Question: BGInfo (Microsoft Sysinternals) has the ability to write data to a SQL server. The network card information is one field, delimited by CRLF CHAR(13)+CHAR(10). Some computers may only have one network card. Others may have 7 or maybe more network cards. Each field (Network_Card, IP_Address and Subnet_Mask) contains a CRLF-delimited list of the matching network card information.

I want to convert the CRLF delimited fields into multiple rows matching the 1st entry of Network_Card with the 1st entry of IP_Address and Subnet_Mask. And then, select the records where the Default_Gateway matches the IP_address (indicating which network card is active).
BGInfo populates many fields into the table, for this example I will create a subset using the desired fields.
So first we can create a temporary BGInfo table:
'''
IF OBJECT_ID('tempdb..#BGInfo') IS NOT NULL DROP TABLE #BGInfo
CREATE TABLE #BGInfo (
[User_Name] nvarchar(25),
[Host_Name] nvarchar(25),
[Network_Card] nvarchar(MAX),
[IP_Address] nvarchar(255),
[Subnet_Mask] nvarchar(255),
[Default_Gateway] nvarchar(25)
)
'''
Then populate it with some sample data:
'''
INSERT INTO #BGInfo
SELECT
'User1',
'PC-A',
'nic1'+CHAR(13)+CHAR(10)+'nic2'+CHAR(13)+CHAR(10)+'nic3'+CHAR(13)+CHAR(10)+'nic4'+CHAR(13)+CHAR(10)+'nic5'+CHAR(13)+CHAR(10)+'nic6'+CHAR(13)+CHAR(10)+'nic7',
'(none)'+CHAR(13)+CHAR(10)+'(none)'+CHAR(13)+CHAR(10)+'10.91.2.155'+CHAR(13)+CHAR(10)+'(none)'+CHAR(13)+CHAR(10)+'192.168.80.1'+CHAR(13)+CHAR(10)+'192.168.126.1'+CHAR(13)+CHAR(10)+'(none)',
'(none)'+CHAR(13)+CHAR(10)+'(none)'+CHAR(13)+CHAR(10)+'255.255.255.128'+CHAR(13)+CHAR(10)+'(none)'+CHAR(13)+CHAR(10)+'255.255.255.0'+CHAR(13)+CHAR(10)+'255.255.255.0'+CHAR(13)+CHAR(10)+'(none)',
'10.91.2.129'
UNION ALL
SELECT
'User2',
'PC-B',
'nic1'+CHAR(13)+CHAR(10)+'nic2'+CHAR(13)+CHAR(10)+'nic3'+CHAR(13)+CHAR(10)+'nic4'+CHAR(13)+CHAR(10)+'nic5'+CHAR(13)+CHAR(10)+'nic6'+CHAR(13)+CHAR(10)+'nic7',
'10.17.17.23'+CHAR(13)+CHAR(10)+'(none)'+CHAR(13)+CHAR(10)+'(none)'+CHAR(13)+CHAR(10)+'(none)'+CHAR(13)+CHAR(10)+'192.168.80.1'+CHAR(13)+CHAR(10)+'192.168.126.1'+CHAR(13)+CHAR(10)+'(none)',
'255.255.240.0'+CHAR(13)+CHAR(10)+'(none)'+CHAR(13)+CHAR(10)+'(none)'+CHAR(13)+CHAR(10)+'(none)'+CHAR(13)+CHAR(10)+'255.255.255.0'+CHAR(13)+CHAR(10)+'255.255.255.0'+CHAR(13)+CHAR(10)+'(none)',
'10.17.16.5'
'''
I figured that if I converted the CRLF to comma-separated-values:
'''
REPLACE([IP_Address],CHAR(13)+CHAR(10),',')
'''
I could then convert that to XML and select the rows. (lots of info online for this) But... how would that work with multiple columns? I have tried this, but it just creates a lot of repeated data:
'''
IF OBJECT_ID('tempdb..#XMLtable') IS NOT NULL DROP TABLE #XMLtable
CREATE TABLE #XMLtable (
[User_Name] nvarchar(25),
Computer nvarchar(25),
Network_Card nvarchar(255),
IPAddr xml,
Subnet xml,
Default_Gateway nvarchar(25)
)
INSERT INTO #XMLtable
SELECT
[User_Name],
[Host_Name] as Computer,
[Network_Card],
CAST('<i>'+REPLACE(REPLACE([IP_Address],CHAR(13)+CHAR(10),','),',','</i><i>')+'</i>' as xml) AS IPAddr,
CAST('<i>'+REPLACE(REPLACE([Subnet_Mask],CHAR(13)+CHAR(10),','),',','</i><i>')+'</i>' as xml) AS Subnet,
Default_Gateway
FROM #BGInfo bg
SELECT
[User_Name],
[Computer],
[Network_Card],
IP_Address = i.value('.', 'varchar(MAX)'),
IP_Address = s.value('.', 'varchar(MAX)'),
Default_Gateway
FROM #XMLtable
CROSS APPLY IPaddr.nodes ('/i') AS IPAddr(i)
CROSS APPLY Subnet.nodes ('/i') AS Subnet(s);
'''
I would like to have a list something like this: (data may not match but you get the idea)
'''
User_Name Computer Network_Card IP_Address Subnet_Mask Default_Gateway
User1 PC-A nic1 (none) (none) 10.91.2.129
User1 PC-A nic2 (none) (none) 10.91.2.129
User1 PC-A nic3 10.91.2.155 255.255.255.128 10.91.2.129
User1 PC-A nic4 192.168.80.1 255.255.255.0 10.91.2.129
User1 PC-A nic5 192.168.126.1 255.255.255.0 10.91.2.129
User2 PC-B nic1 10.17.17.23 255.255.240.0 10.17.16.5
User2 PC-B nic2 (none) (none) 10.17.16.5
User2 PC-B nic3 (none) (none) 10.17.16.5
User2 PC-B nic4 192.168.80.1 255.255.255.0 10.17.16.5
User2 PC-B nic5 192.168.126.1 255.255.255.0 10.17.16.5
'''
And then be able to select the ACTIVE network cards where the default gateway matches the IP_address:
'''
User_Name Computer Network_CardIP_Address Subnet_Mask Default_Gateway
User1 PC-A nic3 10.91.2.155 255.255.255.128 10.91.2.129
User2 PC-B nic1 10.17.17.23 255.255.240.0 10.17.16.5
'''
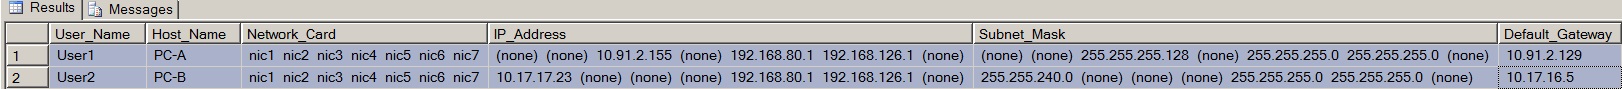
Answer: I think the trouble comes from trying to break out the cards, ips, and subnets from the single #XMLtable table. Using the same logic you did, I made three separate queries (one each for network cards, ips, and subnets), generating row_numbers for each one, and joining them together based on the row_number. Then I used 'PARSENAME' to compare the ip address and the gateway.
'''
select nics.User_Name,
nics.Host_Name Computer,
nics.nic Network_Card,
ips.ip IP_Address,
subnets.subnet Subnet_Mask,
b.Default_Gateway
from
(
select User_Name, Host_Name,
nic.a.value('.', 'varchar(max)') as nic,
ROW_NUMBER() over (partition by User_name, Host_name order by User_name, Host_name) Row_number
from
(
select b.User_name, b.Host_name,
CAST('<i>' + REPLACE(b.Network_Card, CHAR(13)+CHAR(10), '</i><i>') + '</i>' as xml) as nics
from #BGInfo b
) a
cross apply nics.nodes('/i') as nic(a)
) nics
join
(
select User_Name, Host_Name,
ip.a.value('.', 'varchar(max)') as ip,
ROW_NUMBER() over (partition by User_name, Host_name order by User_name, Host_name) Row_number
from
(
select b.User_name, b.Host_name,
CAST('<i>' + REPLACE(b.IP_Address, CHAR(13)+CHAR(10), '</i><i>') + '</i>' as xml) as ips
from #BGInfo b
) a
cross apply ips.nodes('/i') as ip(a)
) ips on ips.User_Name = nics.User_Name and ips.Host_Name = nics.Host_Name and ips.Row_number = nics.Row_number
join
(
select User_Name, Host_Name,
subnet.a.value('.', 'varchar(max)') as subnet,
ROW_NUMBER() over (partition by User_name, Host_name order by User_name, Host_name) Row_number
from
(
select b.User_name, b.Host_name,
CAST('<i>' + REPLACE(b.Subnet_Mask, CHAR(13)+CHAR(10), '</i><i>') + '</i>' as xml) as subnets
from #BGInfo b
) a
cross apply subnets.nodes('/i') as subnet(a)
) subnets on subnets.User_Name = nics.User_Name and subnets.Host_Name = nics.Host_Name and subnets.Row_number = nics.Row_number
join #BGInfo b on b.User_Name = nics.User_Name and b.Host_Name = nics.Host_Name
where PARSENAME(ips.ip, 4) = PARSENAME(b.Default_Gateway, 4) and
PARSENAME(ips.ip, 3) = PARSENAME(b.Default_Gateway, 3)
'''
I don't know how it will perform against a large number of rows, but it works for the test data.
<URL>